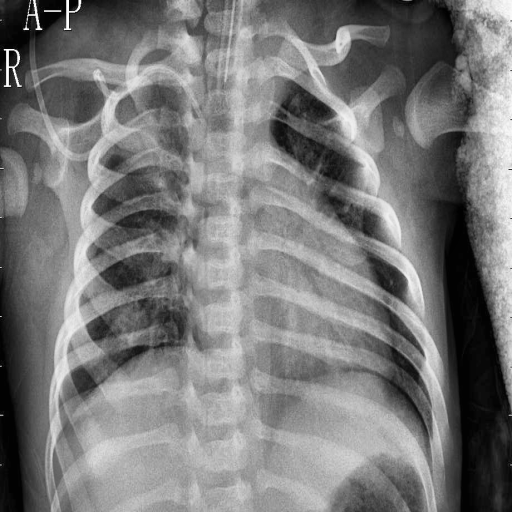
Finding: PNEUMONIA